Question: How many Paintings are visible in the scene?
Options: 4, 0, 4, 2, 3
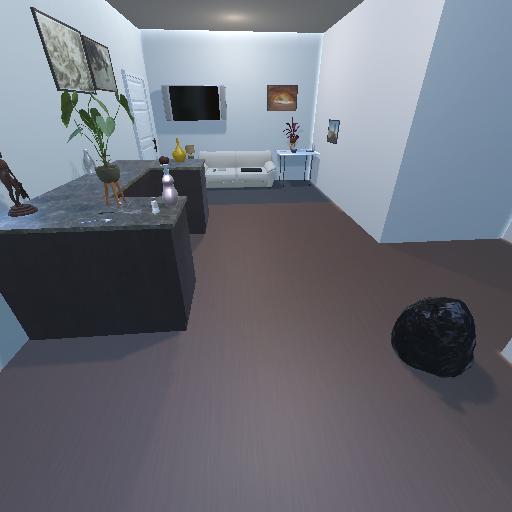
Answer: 4